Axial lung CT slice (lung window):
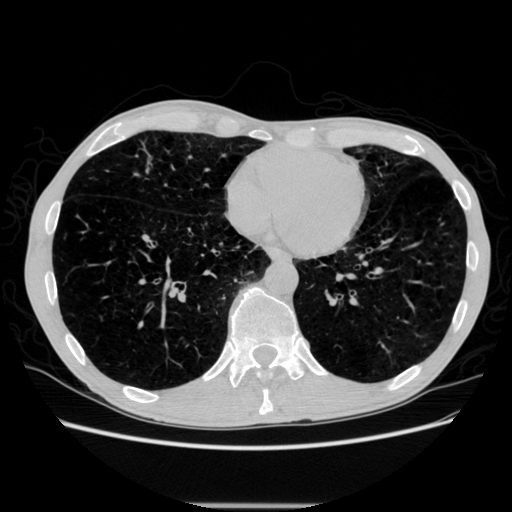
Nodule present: no